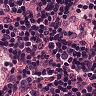
Metastatic tissue present: no